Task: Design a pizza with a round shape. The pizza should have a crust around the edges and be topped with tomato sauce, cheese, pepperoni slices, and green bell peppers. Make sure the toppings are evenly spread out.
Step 273:
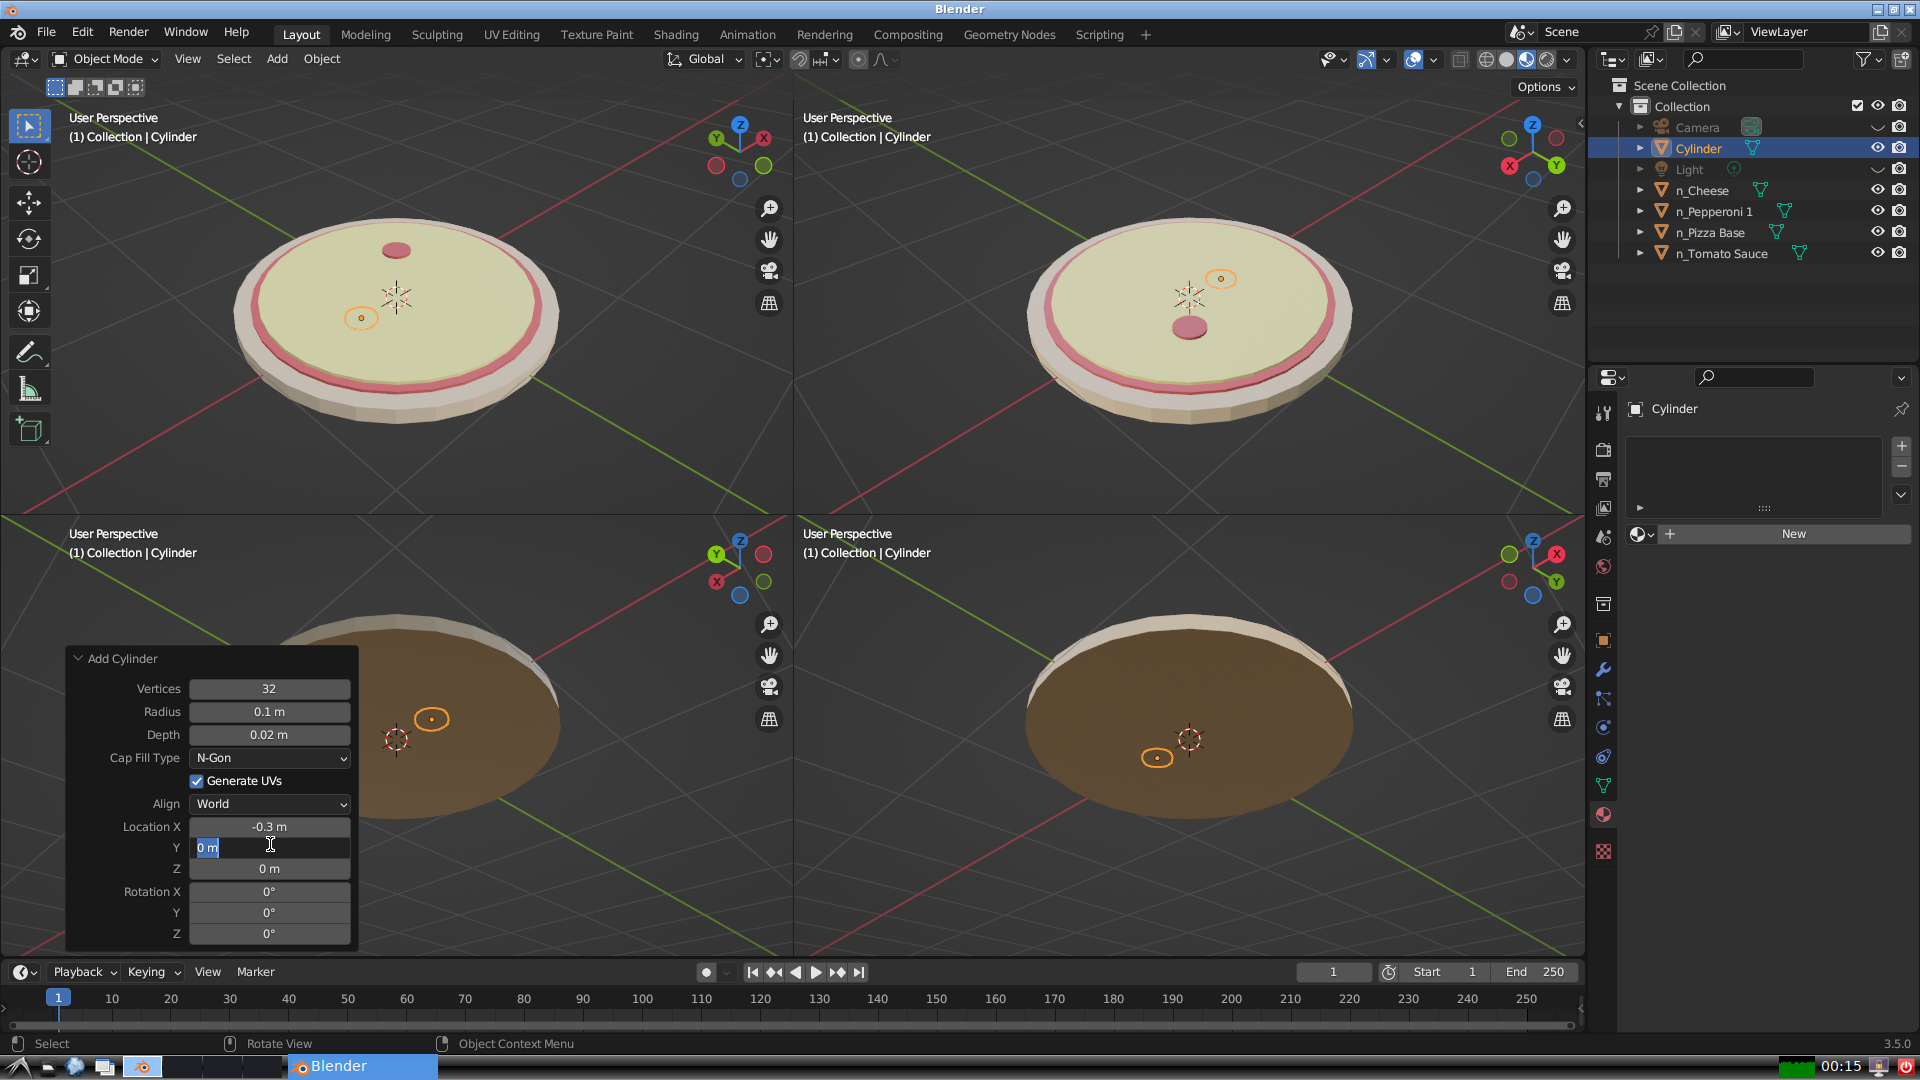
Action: input_text: 0.3